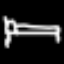
Label: bed